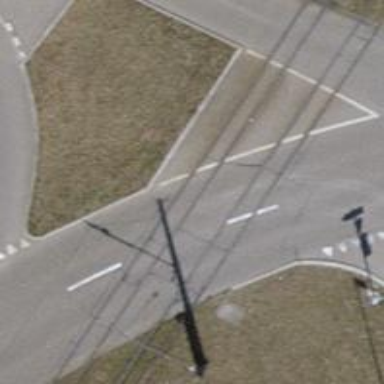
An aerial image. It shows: Railway crossing with traffic signals.